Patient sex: M
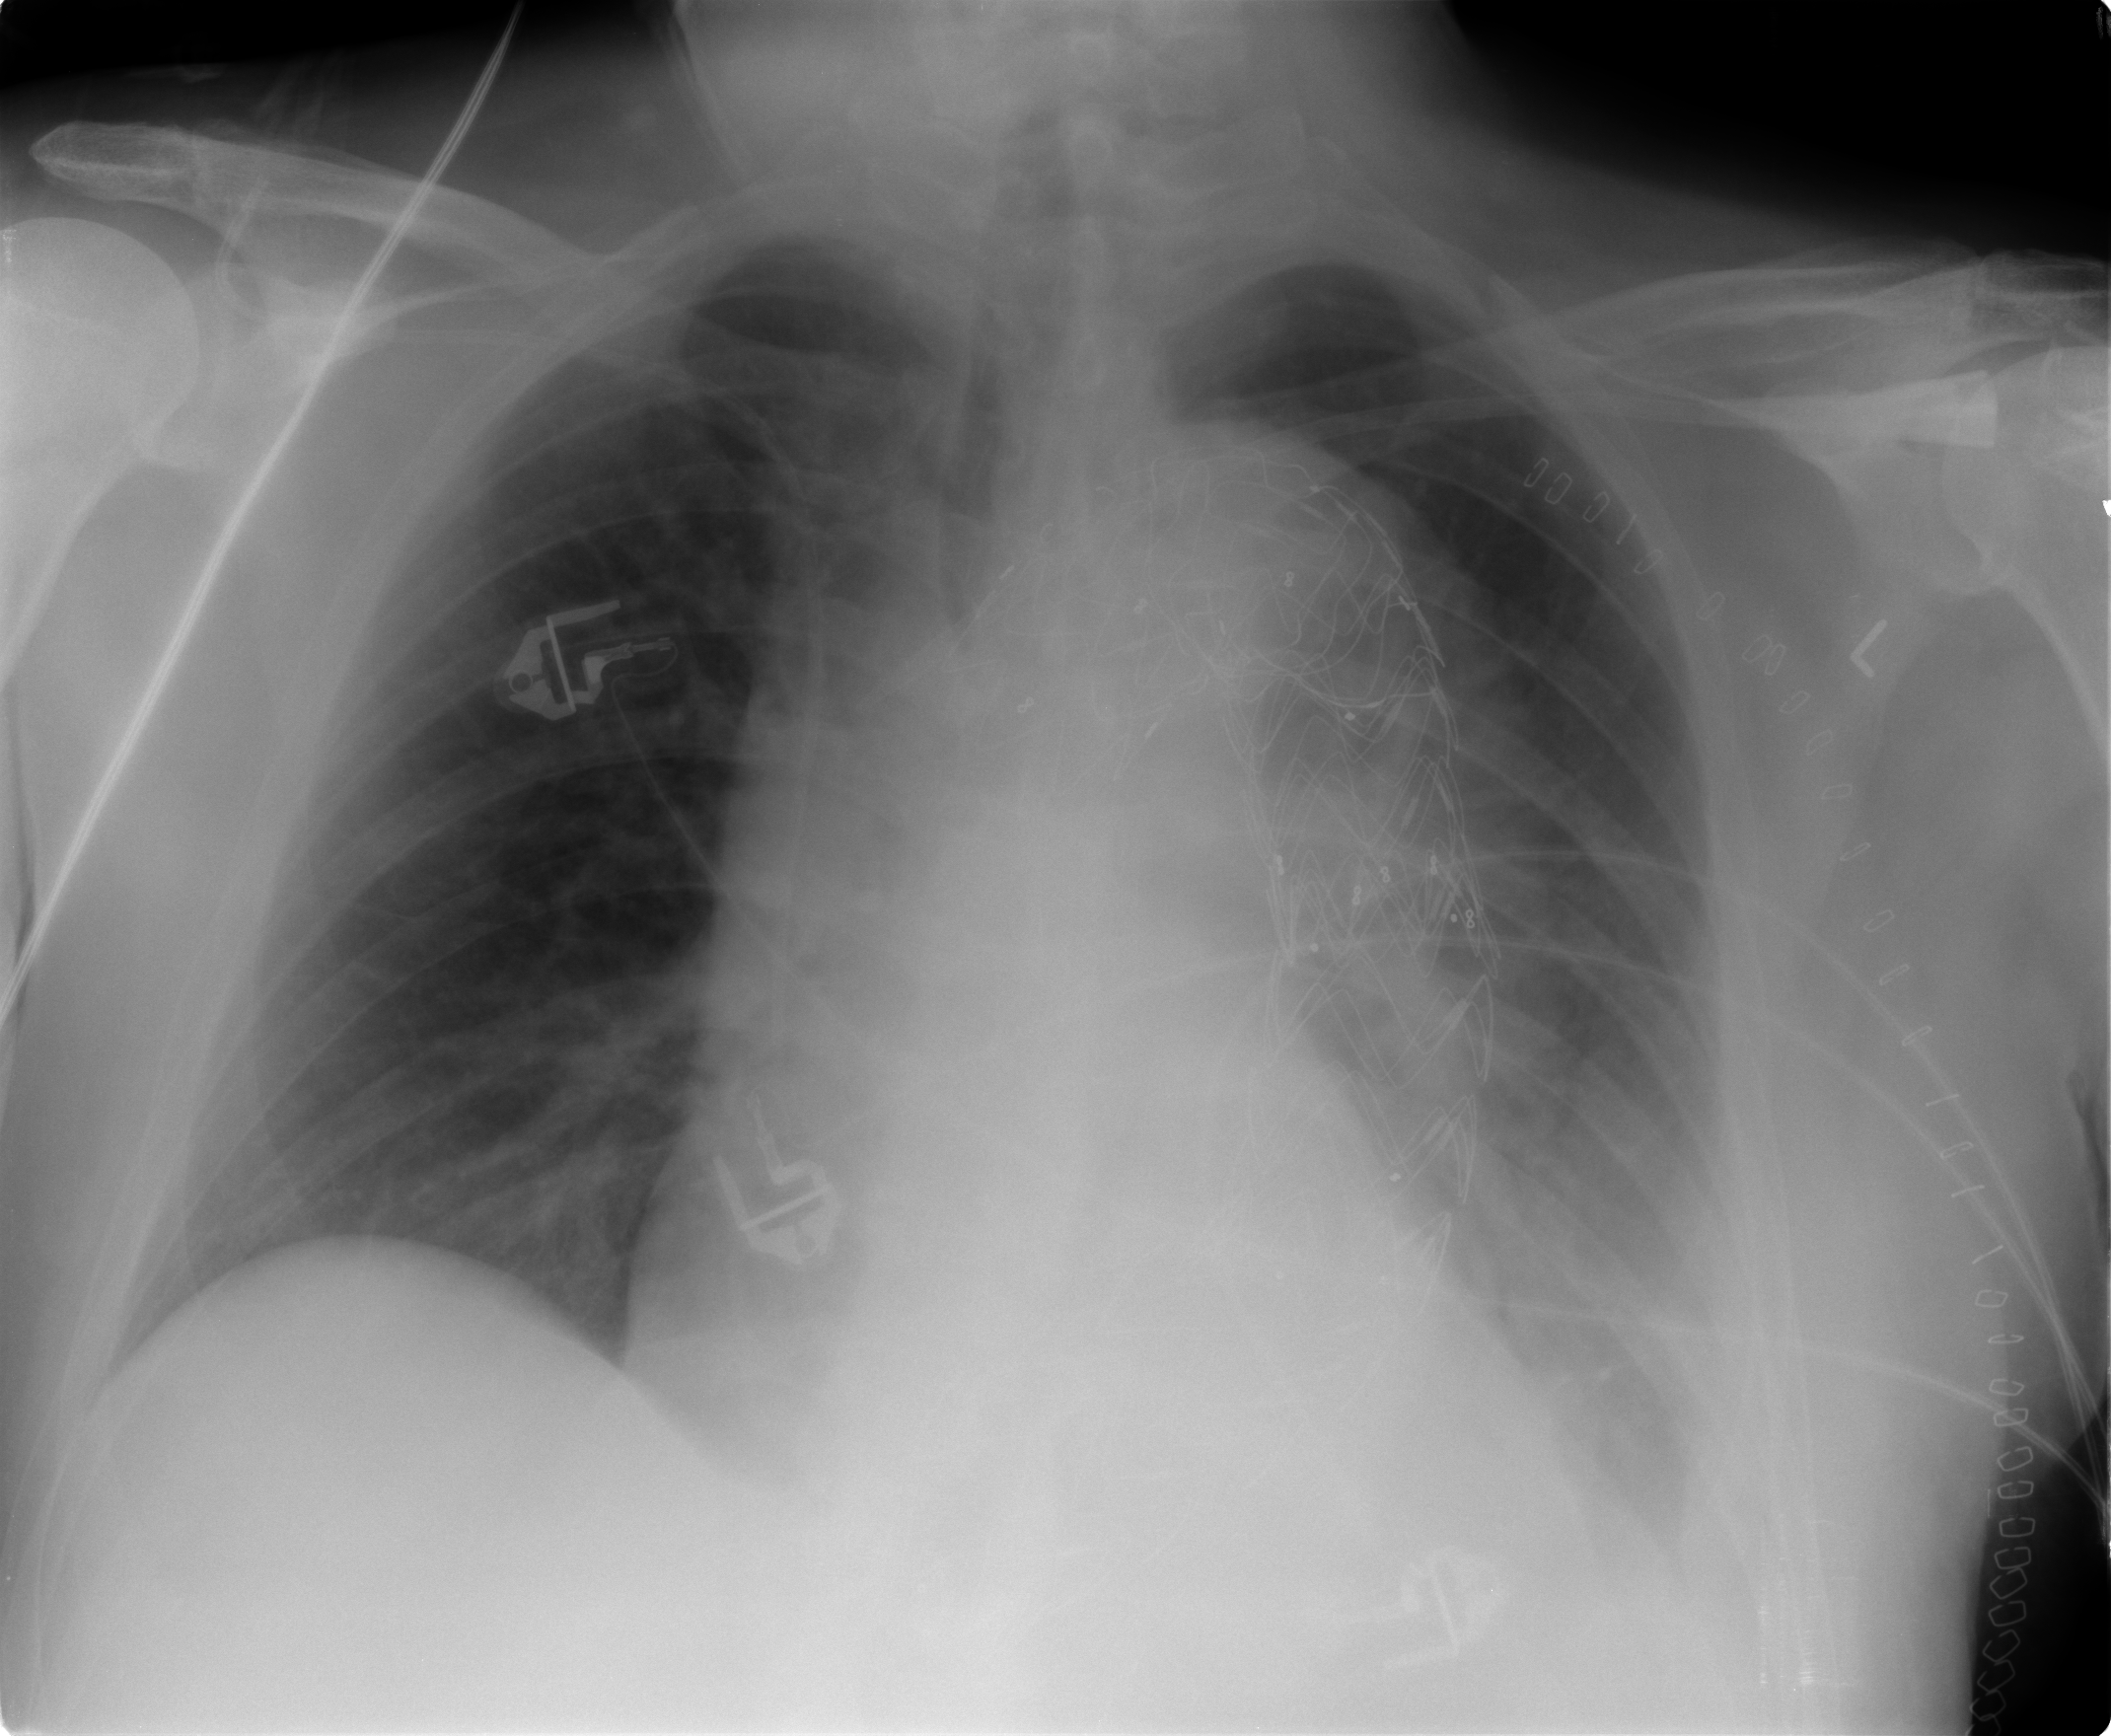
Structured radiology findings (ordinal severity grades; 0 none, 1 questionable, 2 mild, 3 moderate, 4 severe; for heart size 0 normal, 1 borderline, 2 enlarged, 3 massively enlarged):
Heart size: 1
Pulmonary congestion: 2
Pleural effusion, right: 0
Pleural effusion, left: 2
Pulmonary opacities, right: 0
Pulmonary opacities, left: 1
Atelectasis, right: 0
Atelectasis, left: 2